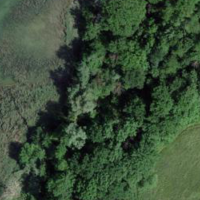
EUNIS habitat code: 41
Species observed at this site:
Fraxinus excelsior